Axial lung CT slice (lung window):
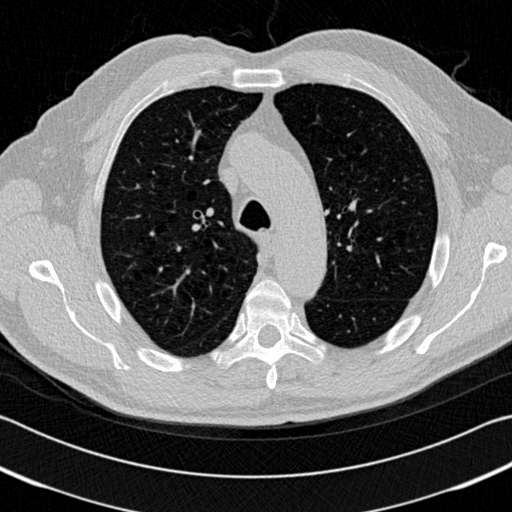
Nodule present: no